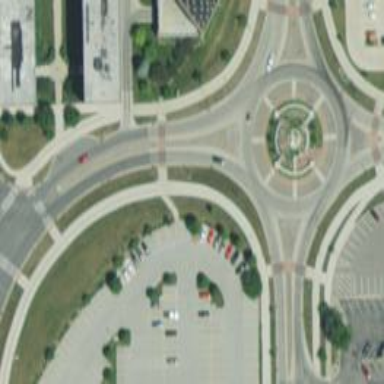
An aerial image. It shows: Primary highway intersecting roundabout.